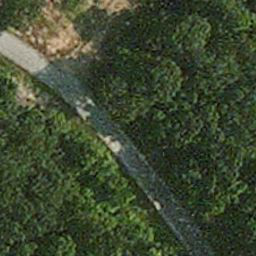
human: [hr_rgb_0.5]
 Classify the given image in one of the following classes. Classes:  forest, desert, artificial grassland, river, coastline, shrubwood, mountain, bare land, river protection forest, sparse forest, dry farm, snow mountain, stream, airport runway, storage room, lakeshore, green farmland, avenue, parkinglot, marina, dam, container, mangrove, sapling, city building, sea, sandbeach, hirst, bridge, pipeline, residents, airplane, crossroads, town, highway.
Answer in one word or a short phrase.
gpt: avenue